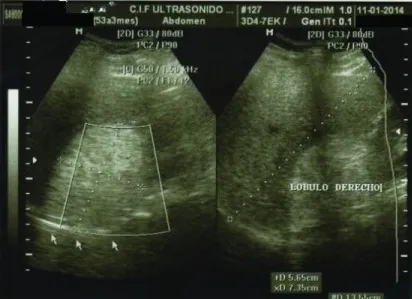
Abdominal ultrasound of the patient. . A hyperechogenic 5.6 x 7.3 cm anchor is observed in segment V of the right hepatic lobe suggestive of an incidental hemangioma.
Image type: radiology (ultrasound)